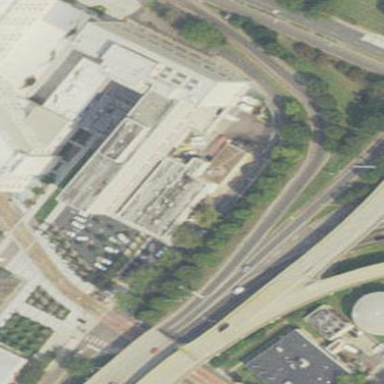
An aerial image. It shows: Government office building.